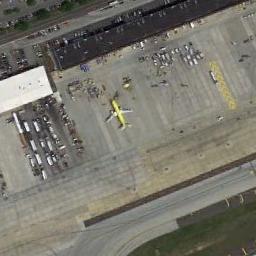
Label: airplane